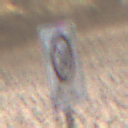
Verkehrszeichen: EndeZone30
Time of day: MorningAfternoon
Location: Outdoor (Nature)
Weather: PartlyCloudy
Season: NotSpecified
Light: Natural